Question: Using CSS I set the zebra-striping background color for tables using tr:nth-of-type(odd). Of course, this is the first child of parent. Is there a way to specify this is the index for the table instead of the parent groups? For example, here is the outcome:
'''
tr:nth-of-type(odd) { background: blue; }
<table>
<thead>
<tr>Blue
<tr>
<tr>Blue
</thead>
<tbody>
<tr>Blue
<tr>
<tr>Blue
</tbody>
<tfoot>
<tr>Blue
</tfoot>
</table>
'''
What I would like:
'''
tr:nth-of-type(odd) { background: blue; }
<table>
<thead>
<tr>Blue
<tr>
<tr>Blue
</thead>
<tbody>
<tr>
<tr>Blue
<tr>
</tbody>
<tfoot>
<tr>Blue
</tfoot>
</table>
'''
Pictures for posterity:

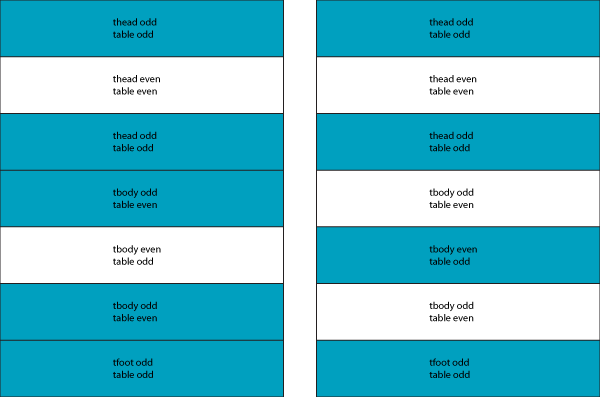
Answer: I'm not aware of how to do this using 100% CSS :/
BUT! Of course you don't have to use 'thead/tfoot' as the only required element is 'tbody' ;)
SO, this <URL> is has the row coloring you want!
You could class the faux 'thead/tfoot' rows in a class if you like :)
'''
<table>
<tbody>
<tr><th>faux thead blue</th></tr>
<tr><th>faux thead not</th></tr>
<tr><th>faux thead blue</th></tr>
<tr><td>not</td></tr>
<tr><td>Blue</td></tr>
<tr><td>not</td></tr>
<tr><th>faux tfoot blue</th></tr>
<tr><th>faux tfoot not</th></tr>
<tr><th>faux tfoot blue</th></tr>
</tbody>
</table>
'''
But in case you HAVE to use thead/tfoot, you could use the preceding, , *cough* following *cough* jQuery/JS:
'''
$("table").each(function(){ $(this).find("tr:even").css('background', '#e1e9f0'); });
'''